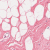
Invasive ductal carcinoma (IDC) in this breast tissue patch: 0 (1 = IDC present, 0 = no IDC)